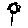
Label: flower